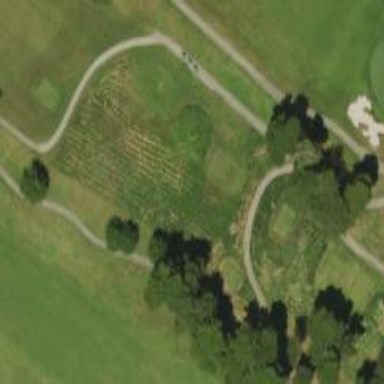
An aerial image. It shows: Service road designated as golf cart path.